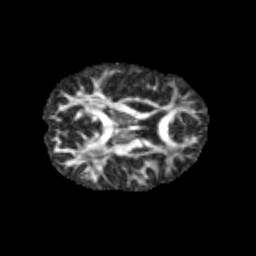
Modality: FA
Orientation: axial
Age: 12
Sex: male
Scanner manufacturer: siemens
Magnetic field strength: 3 T
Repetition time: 3.8 s
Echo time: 0.07 s